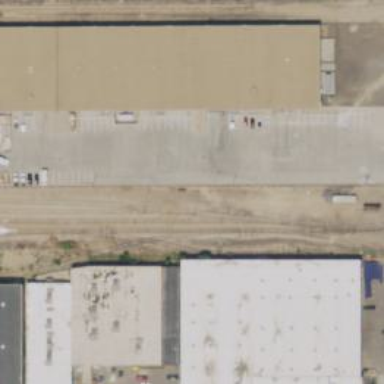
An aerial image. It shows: Rail spur service.